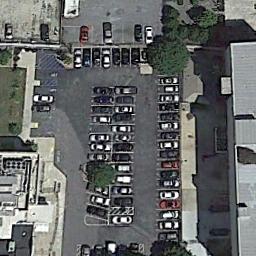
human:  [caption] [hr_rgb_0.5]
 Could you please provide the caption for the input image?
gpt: The parking lot with some cars arranged neatly in lines is surrounded by some buildings .

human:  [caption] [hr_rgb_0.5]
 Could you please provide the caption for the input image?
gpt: The parking lot has some yellow signs and two rows of coconut trees .

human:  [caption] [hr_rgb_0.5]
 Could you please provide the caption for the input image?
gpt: The parking lot is full of cars next to some buildings .

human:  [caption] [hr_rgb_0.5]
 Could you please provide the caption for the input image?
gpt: Numerous cars are in the parking lot .

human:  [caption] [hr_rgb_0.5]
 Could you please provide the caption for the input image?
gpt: There are some green trees and buildings beside the parking lot .